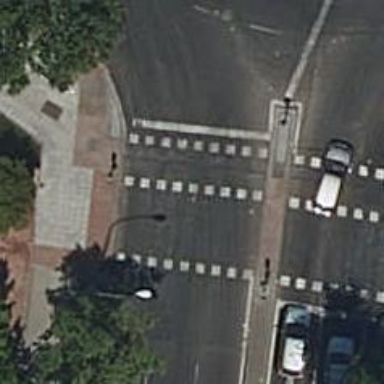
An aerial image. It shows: Crossing with traffic signals.